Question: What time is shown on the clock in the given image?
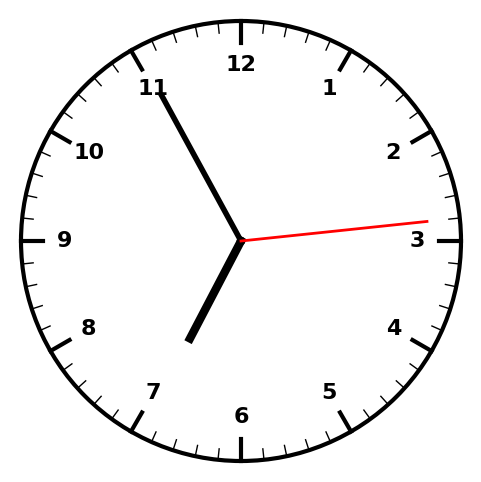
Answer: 06:55:14